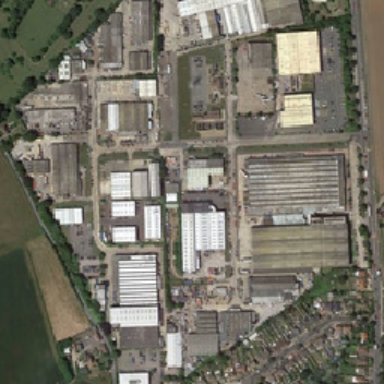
There is a factory with the house between the river and farmland .